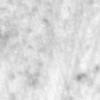
Label: no_change